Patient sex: F
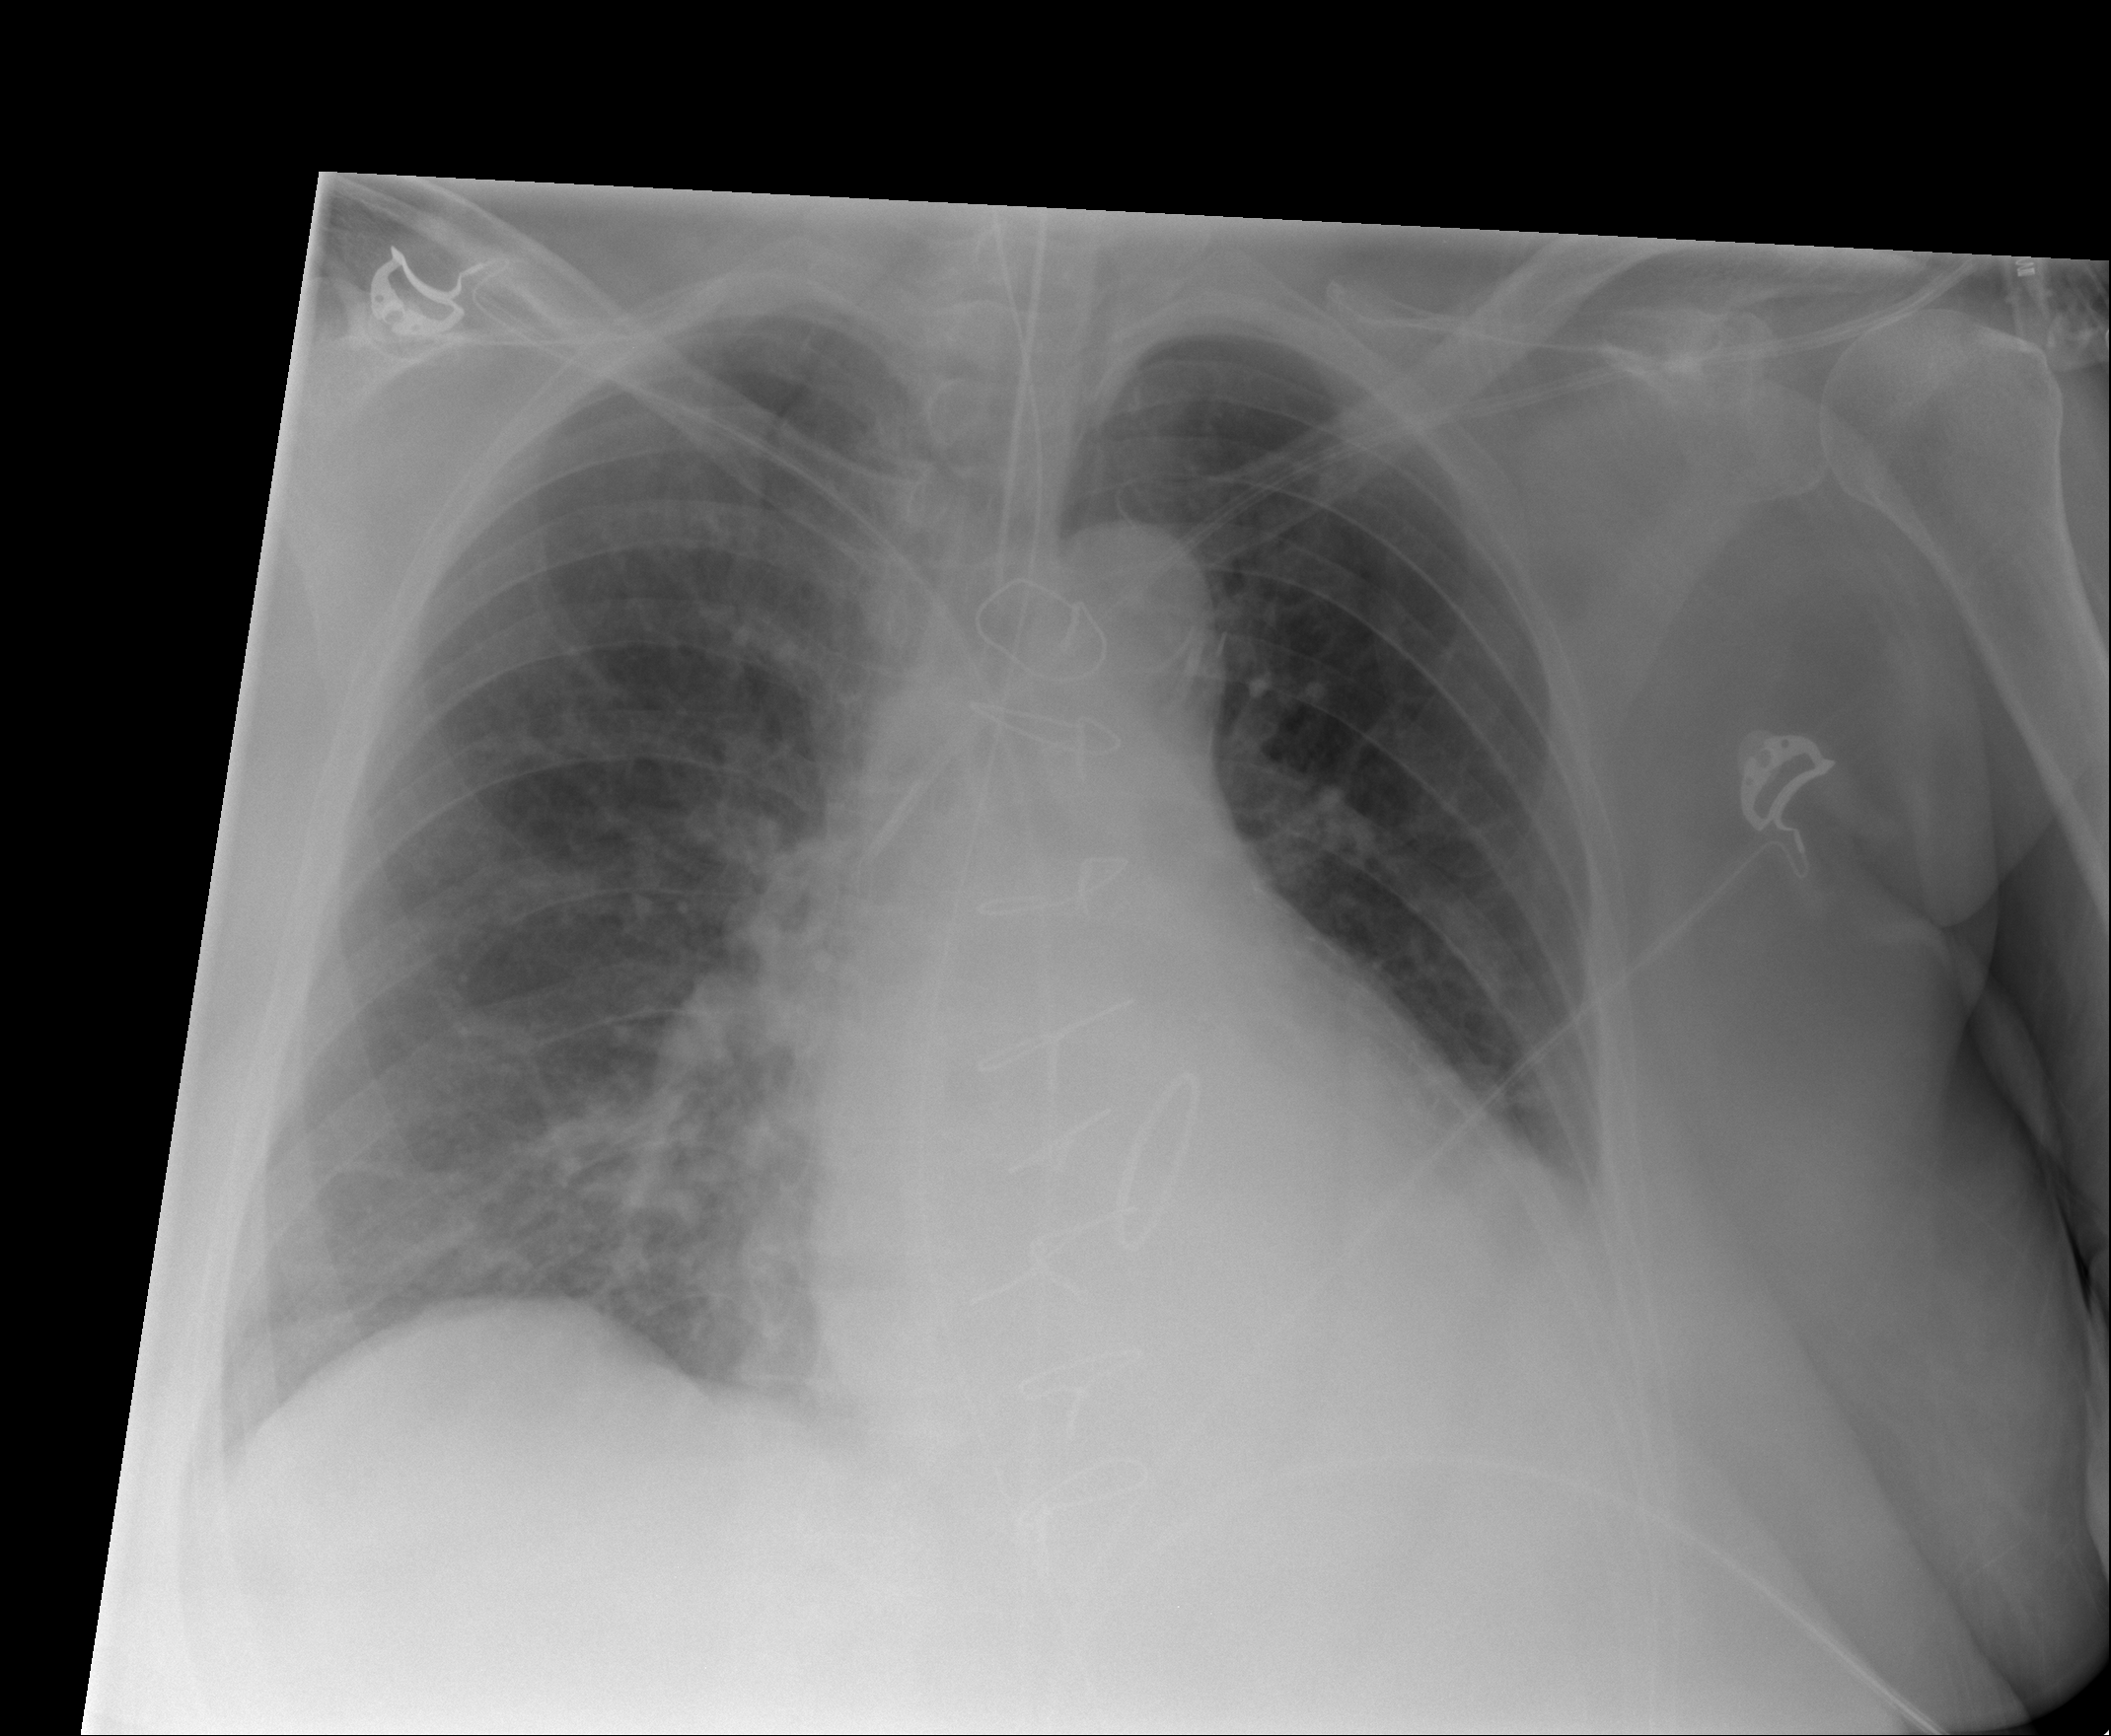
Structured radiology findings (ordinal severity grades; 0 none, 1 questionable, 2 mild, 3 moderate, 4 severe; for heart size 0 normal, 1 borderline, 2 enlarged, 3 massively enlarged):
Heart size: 2
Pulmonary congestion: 1
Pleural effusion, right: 0
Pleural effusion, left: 1
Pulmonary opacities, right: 0
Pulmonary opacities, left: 0
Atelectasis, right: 1
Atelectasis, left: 2